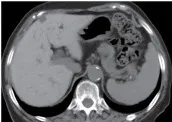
Imaging changes before (2022.02.14), at the onset of organ damage (2023.08.16), and 6 months (2024.02.09) after discontinuation of the amiodarone. (K-N) After stopping taking amiodarone for 6 months (2024.02.09), most of the lung lesions disappeared, and the density of the liver decreased, the CT value was about 93 HU.
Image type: radiology (ct)